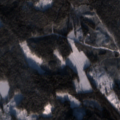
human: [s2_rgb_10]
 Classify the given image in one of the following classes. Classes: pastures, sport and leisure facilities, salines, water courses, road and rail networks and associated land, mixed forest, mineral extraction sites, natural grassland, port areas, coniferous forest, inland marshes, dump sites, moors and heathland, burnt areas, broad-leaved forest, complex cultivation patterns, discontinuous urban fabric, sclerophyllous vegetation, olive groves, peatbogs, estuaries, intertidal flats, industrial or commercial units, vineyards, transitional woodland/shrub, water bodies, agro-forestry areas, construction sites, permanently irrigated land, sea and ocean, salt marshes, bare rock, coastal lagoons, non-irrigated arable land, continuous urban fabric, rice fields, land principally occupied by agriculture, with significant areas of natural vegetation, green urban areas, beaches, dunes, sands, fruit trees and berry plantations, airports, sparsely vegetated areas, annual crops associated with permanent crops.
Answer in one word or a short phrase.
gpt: coniferous forest